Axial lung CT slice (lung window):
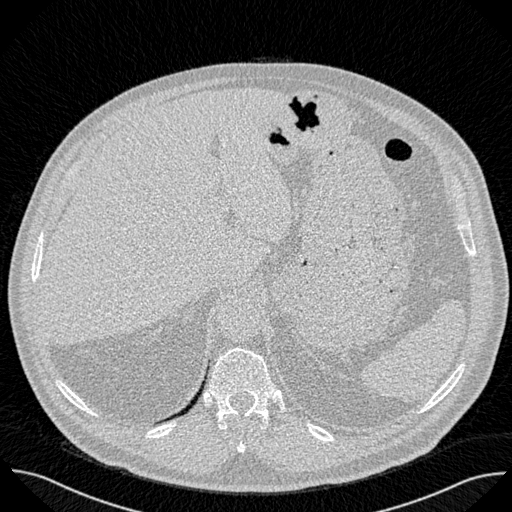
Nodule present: no